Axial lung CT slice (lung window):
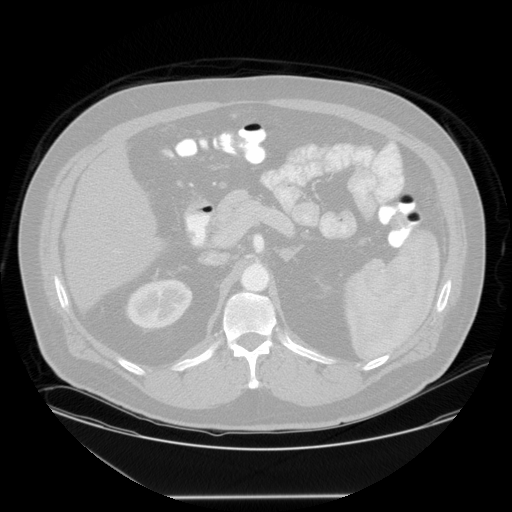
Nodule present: no